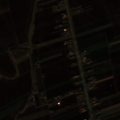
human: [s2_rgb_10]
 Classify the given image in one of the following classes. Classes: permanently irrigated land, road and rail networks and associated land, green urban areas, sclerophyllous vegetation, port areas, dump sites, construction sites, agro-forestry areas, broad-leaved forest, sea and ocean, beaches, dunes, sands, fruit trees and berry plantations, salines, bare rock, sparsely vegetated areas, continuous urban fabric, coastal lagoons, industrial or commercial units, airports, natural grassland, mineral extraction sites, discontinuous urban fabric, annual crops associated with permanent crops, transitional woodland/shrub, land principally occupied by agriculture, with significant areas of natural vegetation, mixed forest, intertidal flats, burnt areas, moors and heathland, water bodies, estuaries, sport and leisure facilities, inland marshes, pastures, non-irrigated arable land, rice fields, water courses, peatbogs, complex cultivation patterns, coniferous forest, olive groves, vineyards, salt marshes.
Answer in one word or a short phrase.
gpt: discontinuous urban fabric, non-irrigated arable land